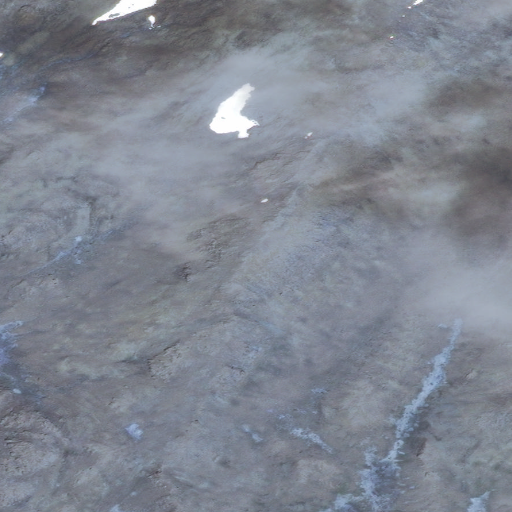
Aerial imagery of mountain in Alaska named Kiss Hill containing only unknown